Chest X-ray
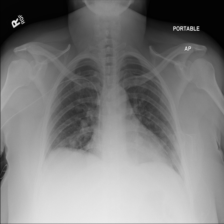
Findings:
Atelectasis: negative
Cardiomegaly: negative
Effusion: negative
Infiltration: negative
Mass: positive
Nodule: negative
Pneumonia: negative
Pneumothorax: negative
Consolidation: negative
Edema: negative
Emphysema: negative
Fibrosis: negative
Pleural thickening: negative
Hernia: negative